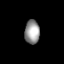
Tissue: lung
Cell type: Epithelial cells
Senescence score: 0.1414
Nuclear area (px): 347
Mean DAPI intensity: 153.207